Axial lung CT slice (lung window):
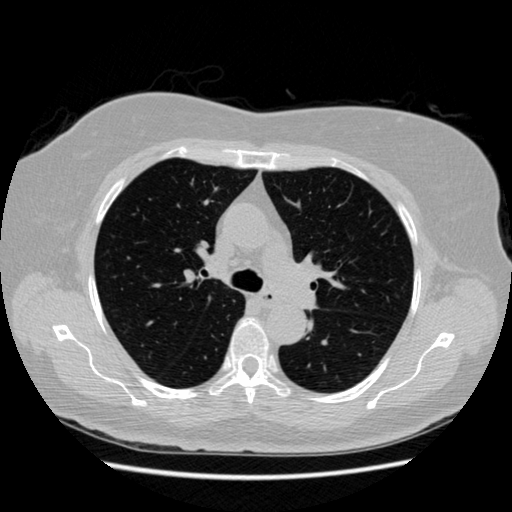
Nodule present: no